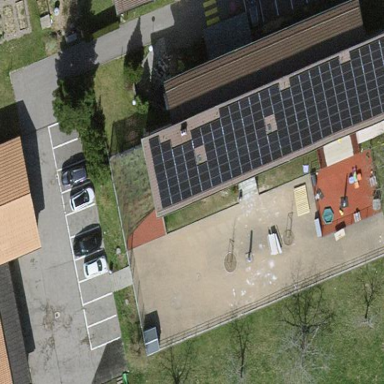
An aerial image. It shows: School building.